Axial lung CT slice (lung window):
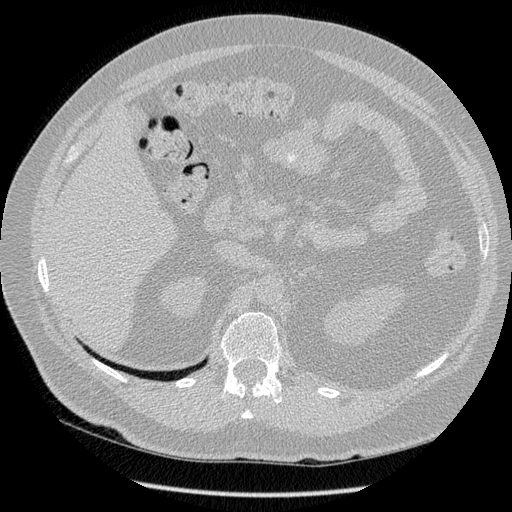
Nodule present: no